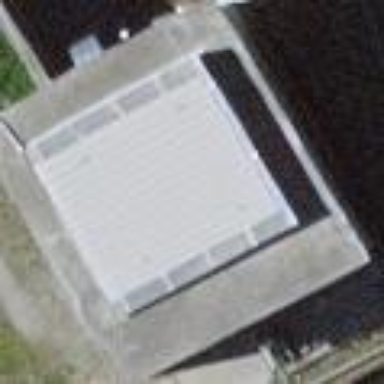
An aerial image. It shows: Building with hydro power generator.